Brain MRI, t1w sequence, axial 2D slice.
Patient: age 39, sex M, weight 95 kg, height 1.95 m
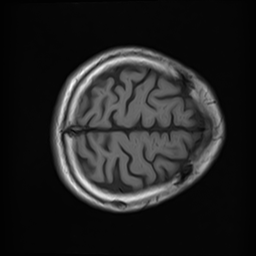